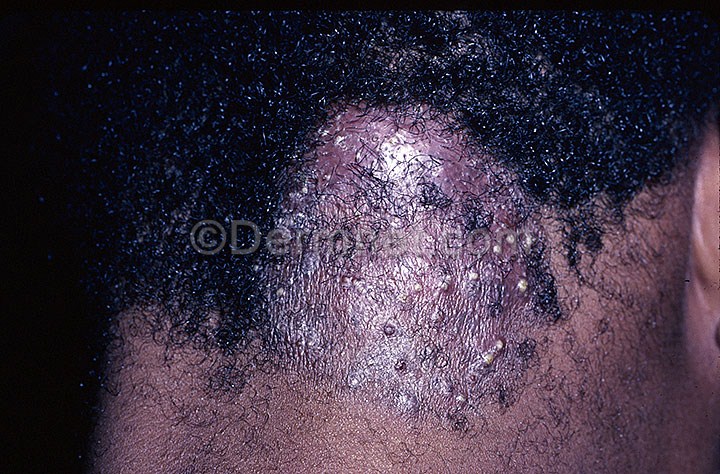
Disease: Tinea Ringworm Candidiasis and other Fungal Infections